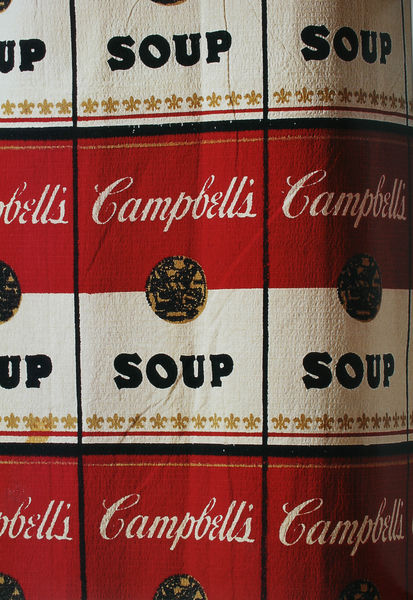
Titel: "Souper Dress"-Papierkleid (Detail)
Standort: Kyoto (Japan)
Institution: Kyoto Costume Institute
Schlagwörter: schwarz, weiss, rot, gold, kreis, schrift, papier, werbung, dose, druck, sterne, aufschrift, serie, suppe, textil, wiederholung, dosen, warhol, andy warhol, tomatensuppe, vervielfältigung, suppendosen, campbellis, campell